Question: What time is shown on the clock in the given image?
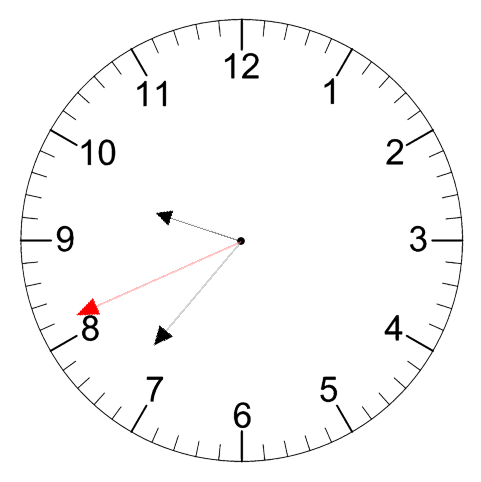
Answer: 09:36:41